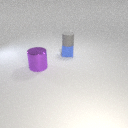
small blue rubber cube behind large purple metal cylinder